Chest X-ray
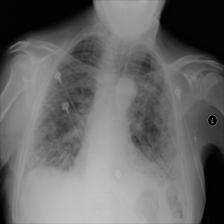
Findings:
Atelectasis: negative
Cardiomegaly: negative
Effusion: negative
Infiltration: positive
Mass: negative
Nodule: positive
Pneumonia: negative
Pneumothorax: negative
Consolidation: negative
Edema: negative
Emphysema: negative
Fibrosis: negative
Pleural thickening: negative
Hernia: negative